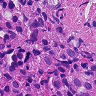
Metastatic tissue present: yes